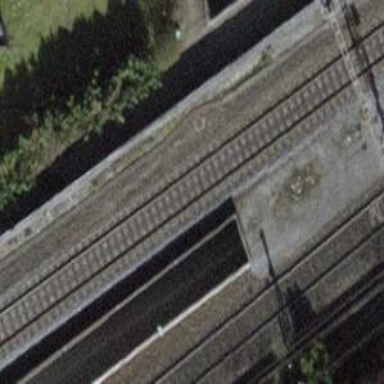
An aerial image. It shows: Bridge with electrified rail tracks and contact line.